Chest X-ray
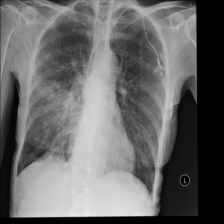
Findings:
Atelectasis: negative
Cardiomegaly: negative
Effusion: negative
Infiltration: negative
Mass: negative
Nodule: negative
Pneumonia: negative
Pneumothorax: negative
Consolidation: positive
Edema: negative
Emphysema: negative
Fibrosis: negative
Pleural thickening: negative
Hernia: negative